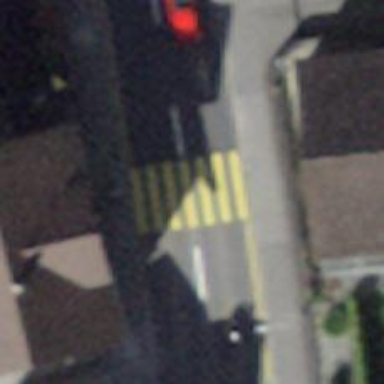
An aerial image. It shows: Asphalt footway with marked zebra crossing.